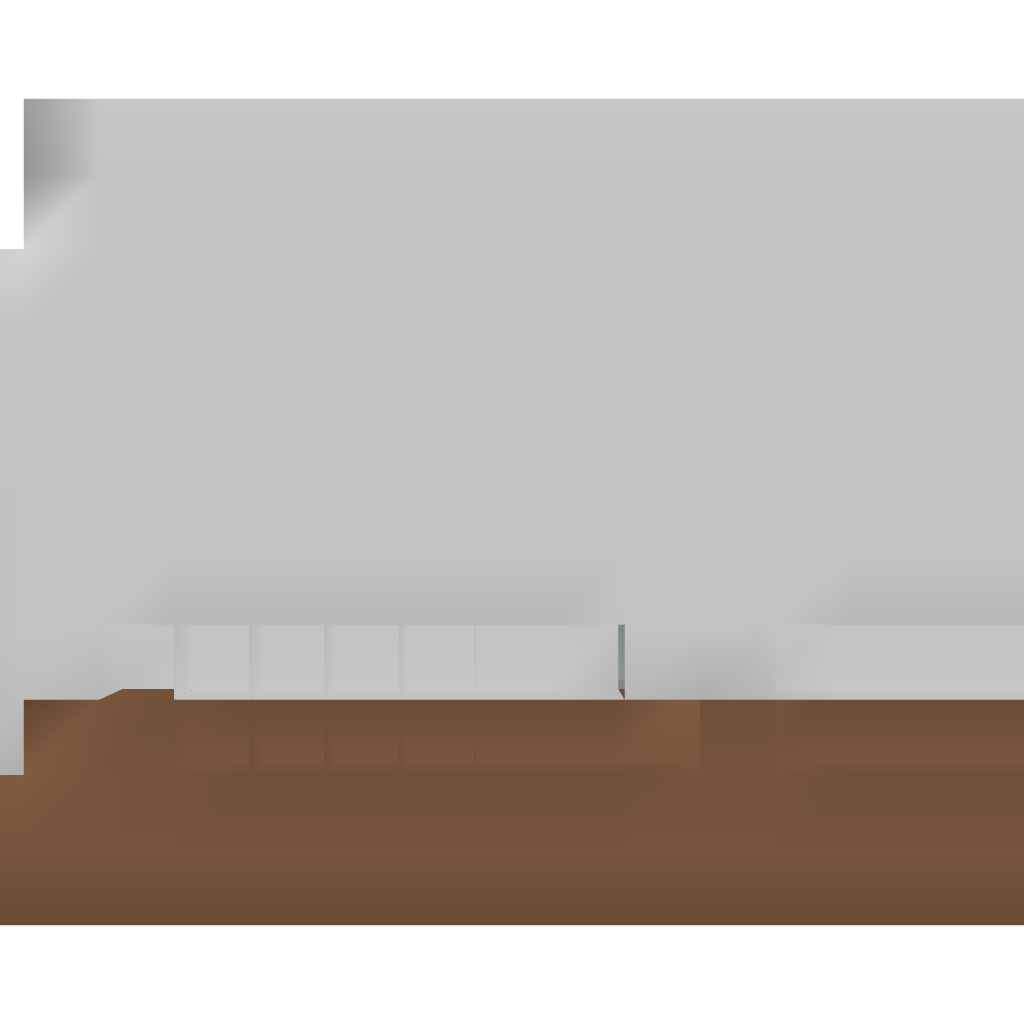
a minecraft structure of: luck tester/slot machine